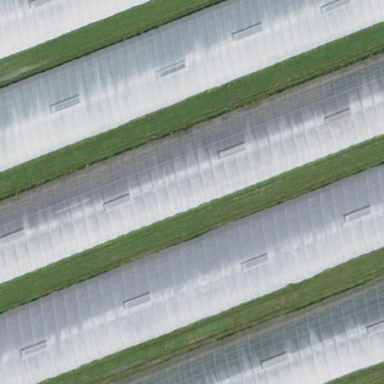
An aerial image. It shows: Greenhouse.